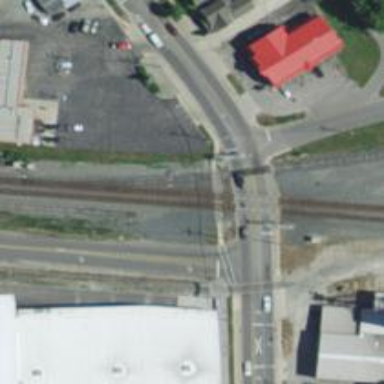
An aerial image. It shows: Railway level crossing.